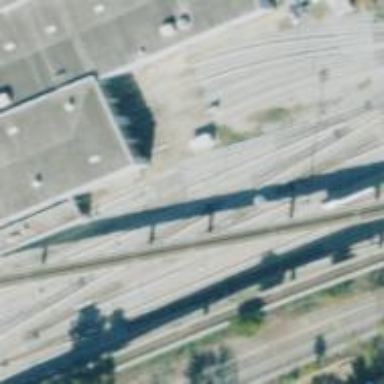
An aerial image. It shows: Electrified rail in service yard.